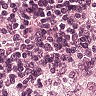
Metastatic tissue present: no